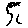
Label: tree